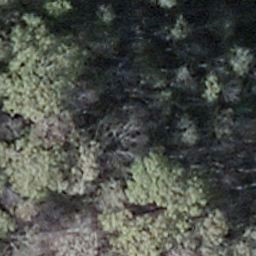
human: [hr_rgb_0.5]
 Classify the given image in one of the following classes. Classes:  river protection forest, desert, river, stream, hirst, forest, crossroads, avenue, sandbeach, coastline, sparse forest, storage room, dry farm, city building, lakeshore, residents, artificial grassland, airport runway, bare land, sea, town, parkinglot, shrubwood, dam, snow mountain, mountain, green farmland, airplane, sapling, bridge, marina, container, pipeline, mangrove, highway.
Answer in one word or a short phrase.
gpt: shrubwood